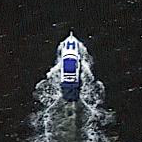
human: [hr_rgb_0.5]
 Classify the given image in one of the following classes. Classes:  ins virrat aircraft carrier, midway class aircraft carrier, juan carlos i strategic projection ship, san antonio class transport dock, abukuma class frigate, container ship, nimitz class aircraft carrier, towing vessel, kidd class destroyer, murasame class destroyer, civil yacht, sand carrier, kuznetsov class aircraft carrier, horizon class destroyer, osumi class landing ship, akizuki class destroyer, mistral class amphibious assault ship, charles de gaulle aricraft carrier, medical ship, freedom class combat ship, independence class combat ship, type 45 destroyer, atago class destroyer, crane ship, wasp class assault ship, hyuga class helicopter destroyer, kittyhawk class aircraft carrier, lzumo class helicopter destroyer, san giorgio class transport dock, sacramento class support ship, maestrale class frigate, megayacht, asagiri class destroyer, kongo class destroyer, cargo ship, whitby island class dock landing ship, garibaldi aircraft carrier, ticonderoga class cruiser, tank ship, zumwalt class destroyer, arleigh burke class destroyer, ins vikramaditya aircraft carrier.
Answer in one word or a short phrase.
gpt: Civil yacht